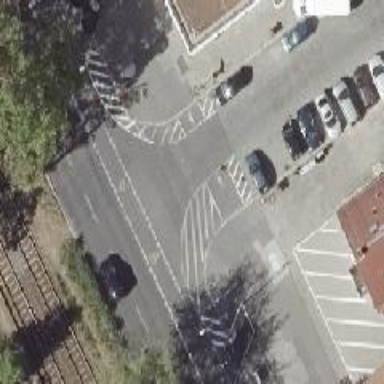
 and the orientation of parking on the left is parallel."